Field crop: maize
Growth stage: 2
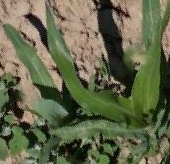
Species: maize